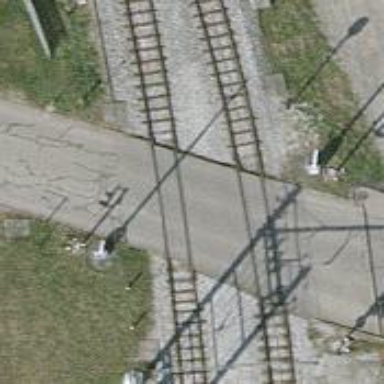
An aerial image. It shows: Full barrier level crossing on railway.